Brain MRI, t1w sequence, axial 2D slice.
Patient: age 41, sex M, weight 95 kg, height 1.95 m
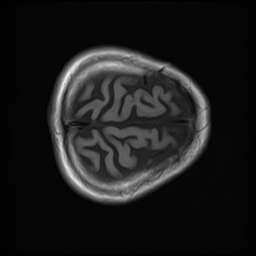